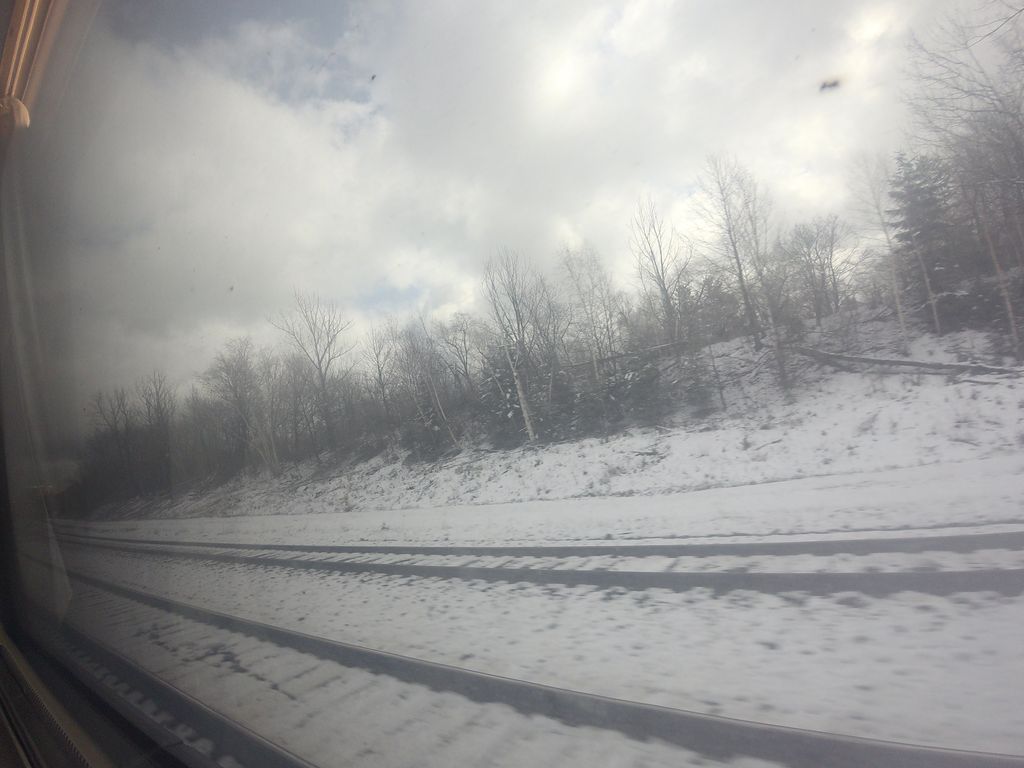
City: toronto